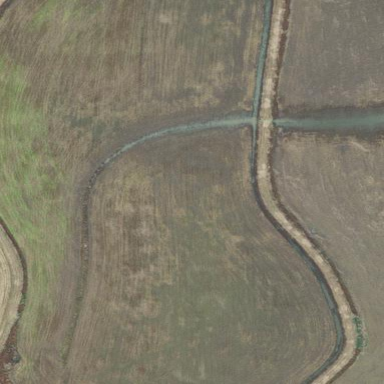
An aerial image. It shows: Marshy wetland area.